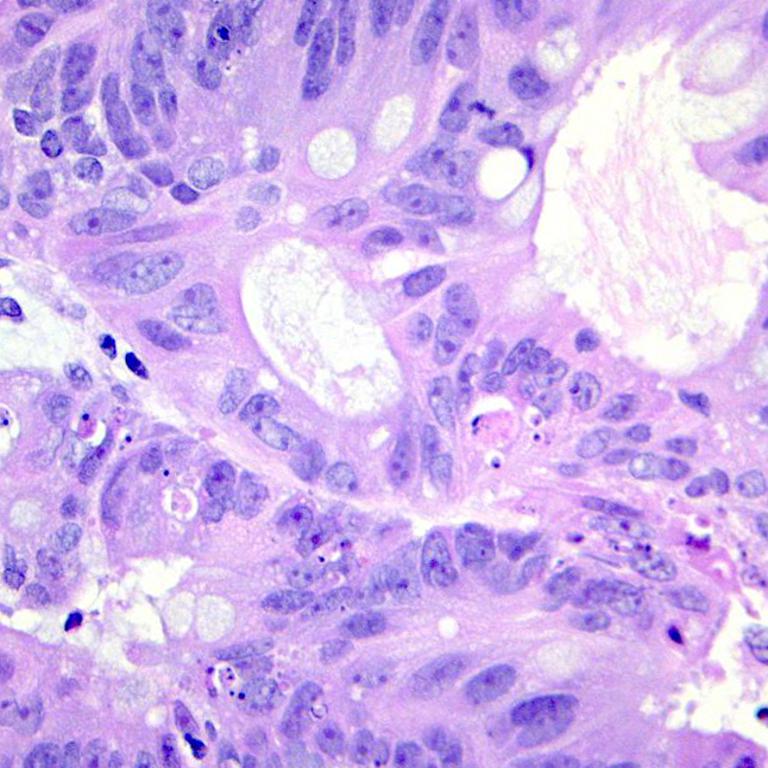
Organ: colon
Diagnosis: adenocarcinomas